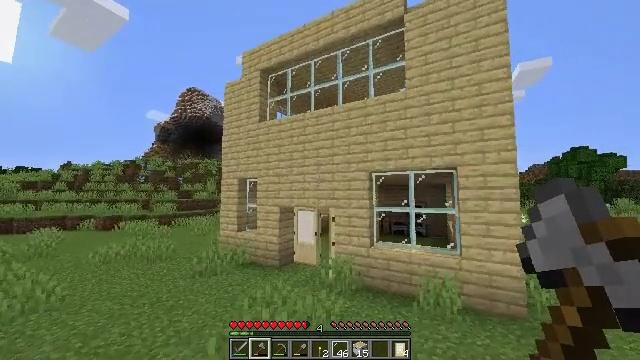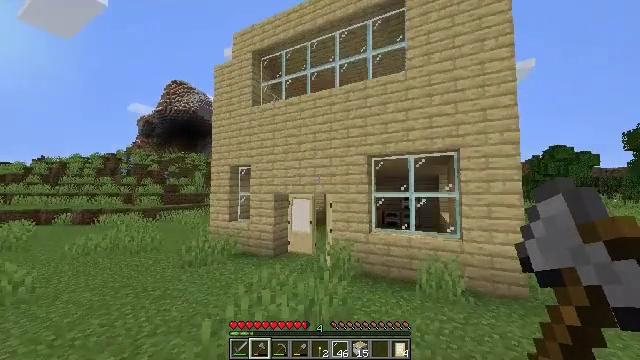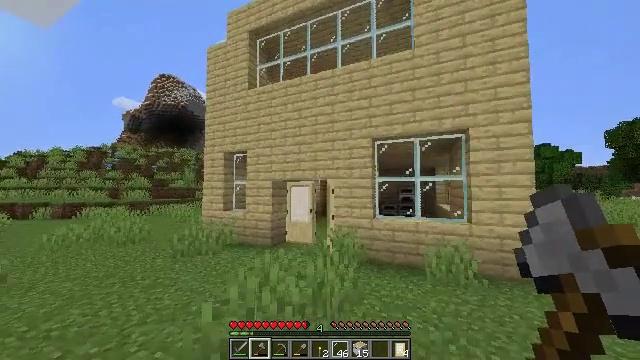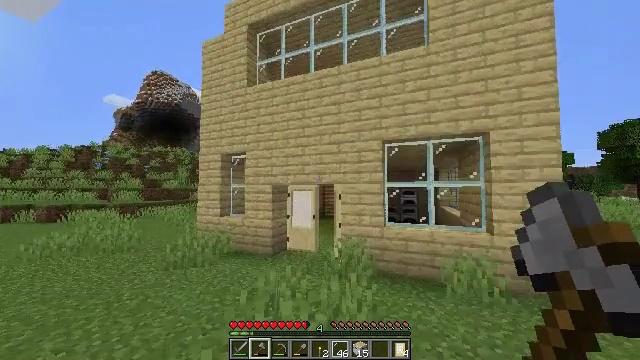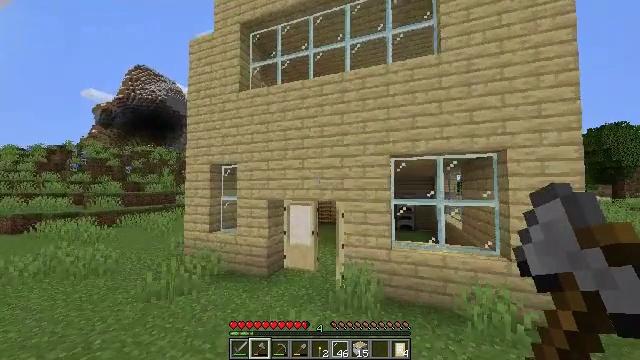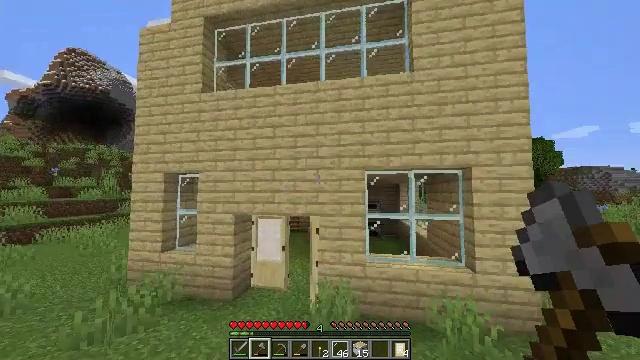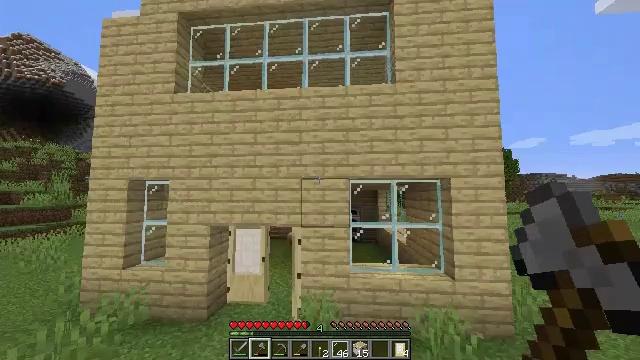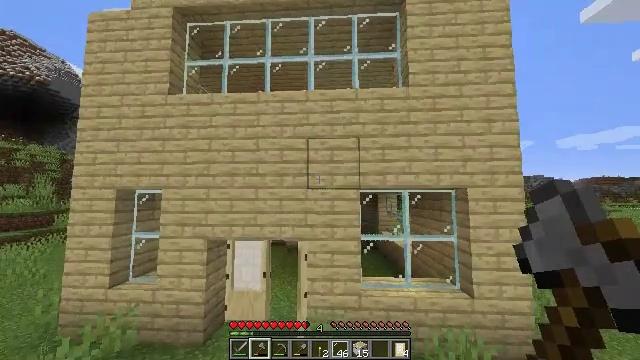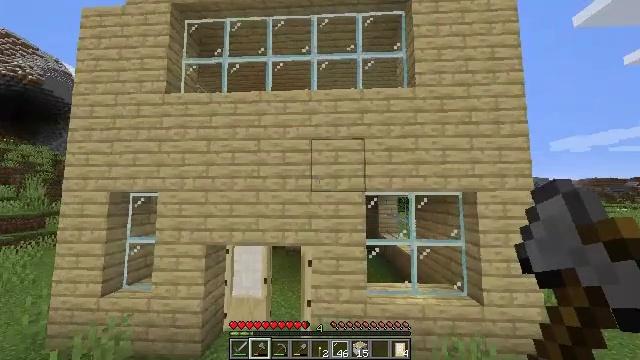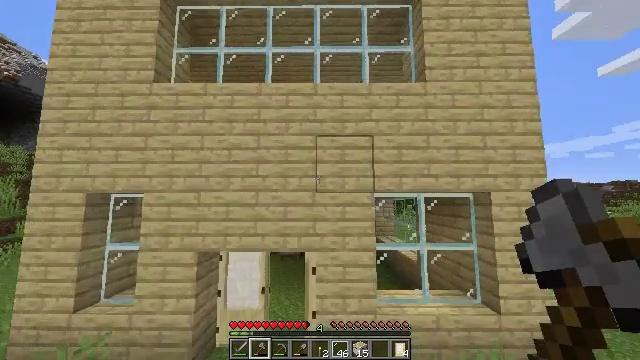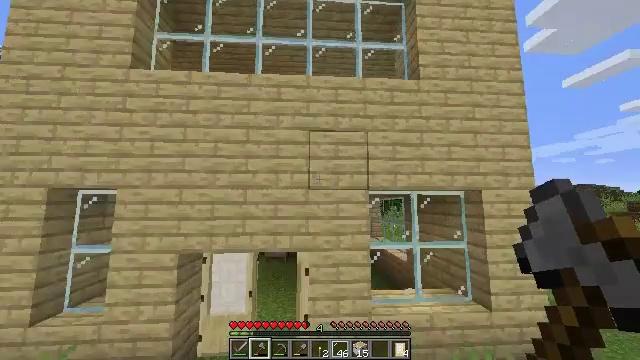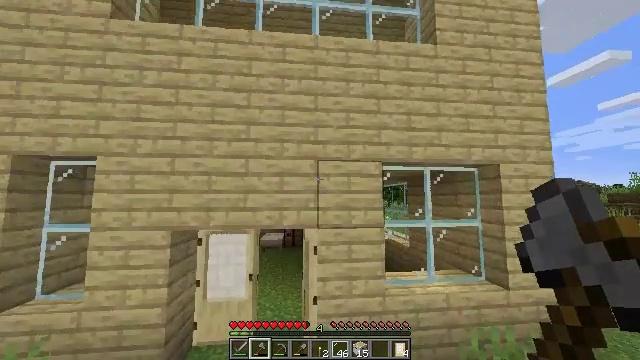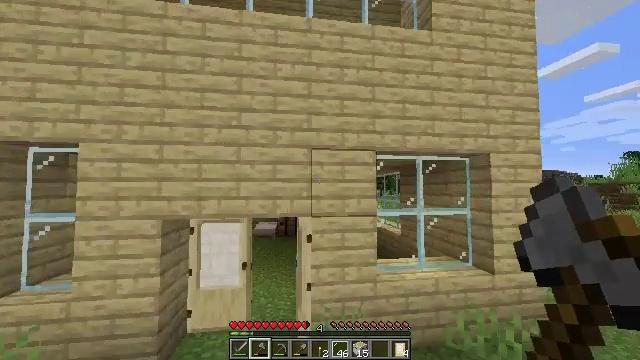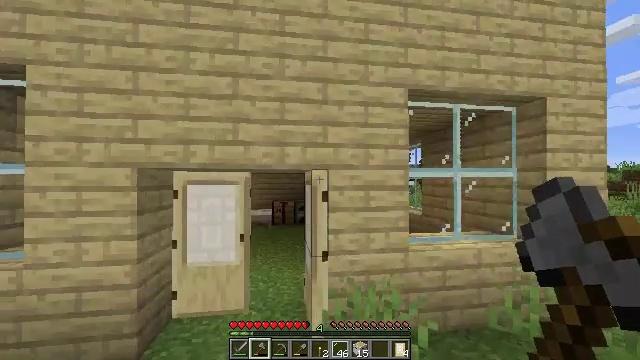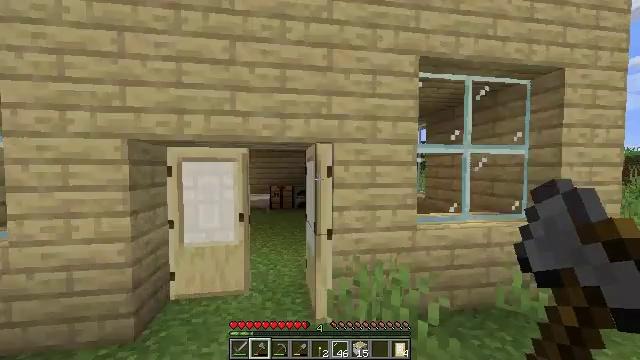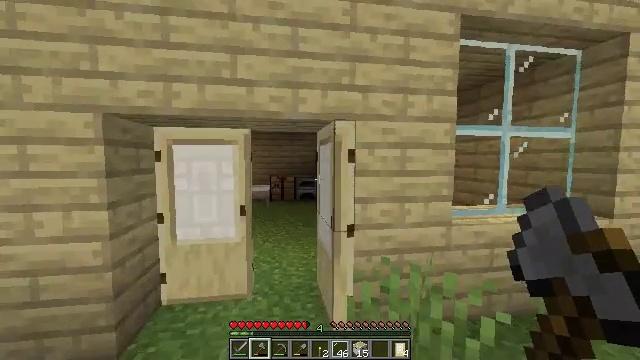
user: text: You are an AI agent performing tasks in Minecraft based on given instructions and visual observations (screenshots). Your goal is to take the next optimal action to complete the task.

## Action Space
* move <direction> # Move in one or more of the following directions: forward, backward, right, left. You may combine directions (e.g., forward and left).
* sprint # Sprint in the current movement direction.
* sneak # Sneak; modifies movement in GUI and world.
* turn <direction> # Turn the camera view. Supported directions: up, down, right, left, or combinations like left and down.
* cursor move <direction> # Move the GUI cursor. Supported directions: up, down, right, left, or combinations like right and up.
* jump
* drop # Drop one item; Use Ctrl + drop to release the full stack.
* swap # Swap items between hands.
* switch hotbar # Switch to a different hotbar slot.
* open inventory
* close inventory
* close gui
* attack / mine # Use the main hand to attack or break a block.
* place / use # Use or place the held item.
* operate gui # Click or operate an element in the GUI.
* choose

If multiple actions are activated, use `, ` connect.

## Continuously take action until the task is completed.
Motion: motion action
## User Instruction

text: Disassemble the birch door from the building.
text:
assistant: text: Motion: move forward and move left, sprint, turn right, jump
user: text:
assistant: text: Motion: move forward and move left, sprint, turn right, jump
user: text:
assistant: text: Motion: move forward and move left, sprint, turn right, jump
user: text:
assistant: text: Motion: move forward and move left, sprint, turn right, jump
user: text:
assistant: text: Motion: move forward, sprint, turn right, jump
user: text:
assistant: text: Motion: move forward, sprint, turn right and up
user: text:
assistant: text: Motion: move forward, sprint, turn right
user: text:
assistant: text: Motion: move forward, sprint
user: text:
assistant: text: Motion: move forward, sprint, turn right
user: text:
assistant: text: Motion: move forward, sprint, turn right
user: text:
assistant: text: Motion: turn right and down
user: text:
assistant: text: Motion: move forward, turn right and down
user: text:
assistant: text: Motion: move forward, turn down
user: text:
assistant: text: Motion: move forward, turn down
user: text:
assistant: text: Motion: move forward, turn down
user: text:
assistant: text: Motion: move forward
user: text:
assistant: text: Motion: move forward
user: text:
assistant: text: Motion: move forward
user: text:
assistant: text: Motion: move forward
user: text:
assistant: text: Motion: move forward, turn left and down
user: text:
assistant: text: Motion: move forward, turn left and down
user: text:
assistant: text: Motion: move forward
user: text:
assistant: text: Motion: move forward and move left
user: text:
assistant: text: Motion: move forward and move left
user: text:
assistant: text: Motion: move forward, turn right and down
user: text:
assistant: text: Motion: move forward, turn right and down
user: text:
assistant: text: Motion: move forward, turn right
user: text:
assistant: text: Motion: move forward, turn right
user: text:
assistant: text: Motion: move forward and move left, turn right, use / place
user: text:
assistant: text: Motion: move forward and move left, turn right, use / place